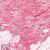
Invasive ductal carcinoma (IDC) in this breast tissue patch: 0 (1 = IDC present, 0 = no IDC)